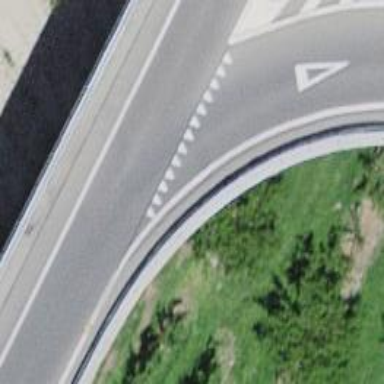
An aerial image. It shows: Road with "give way" sign.